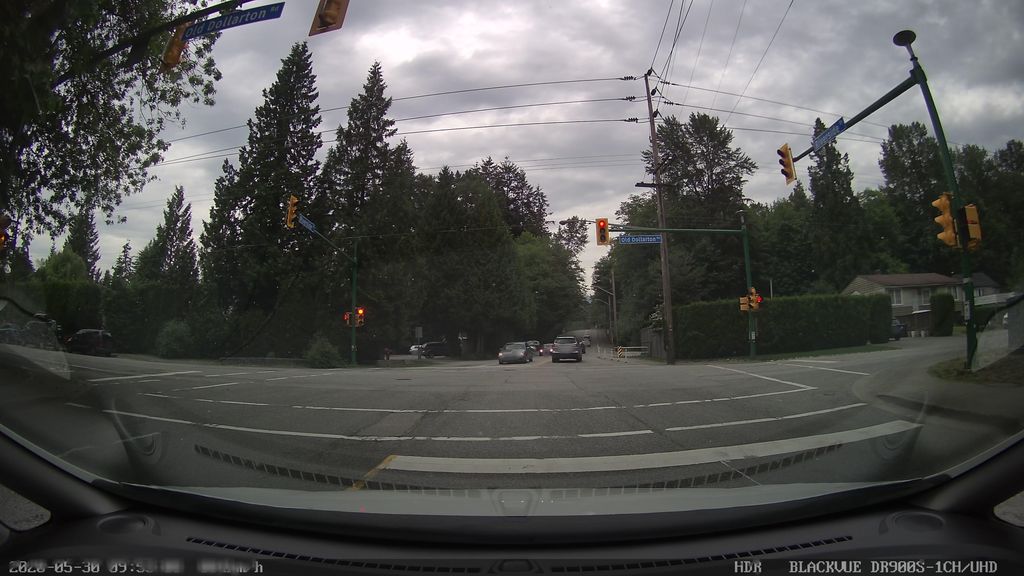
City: vancouver